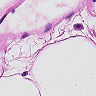
Metastatic tissue present: no